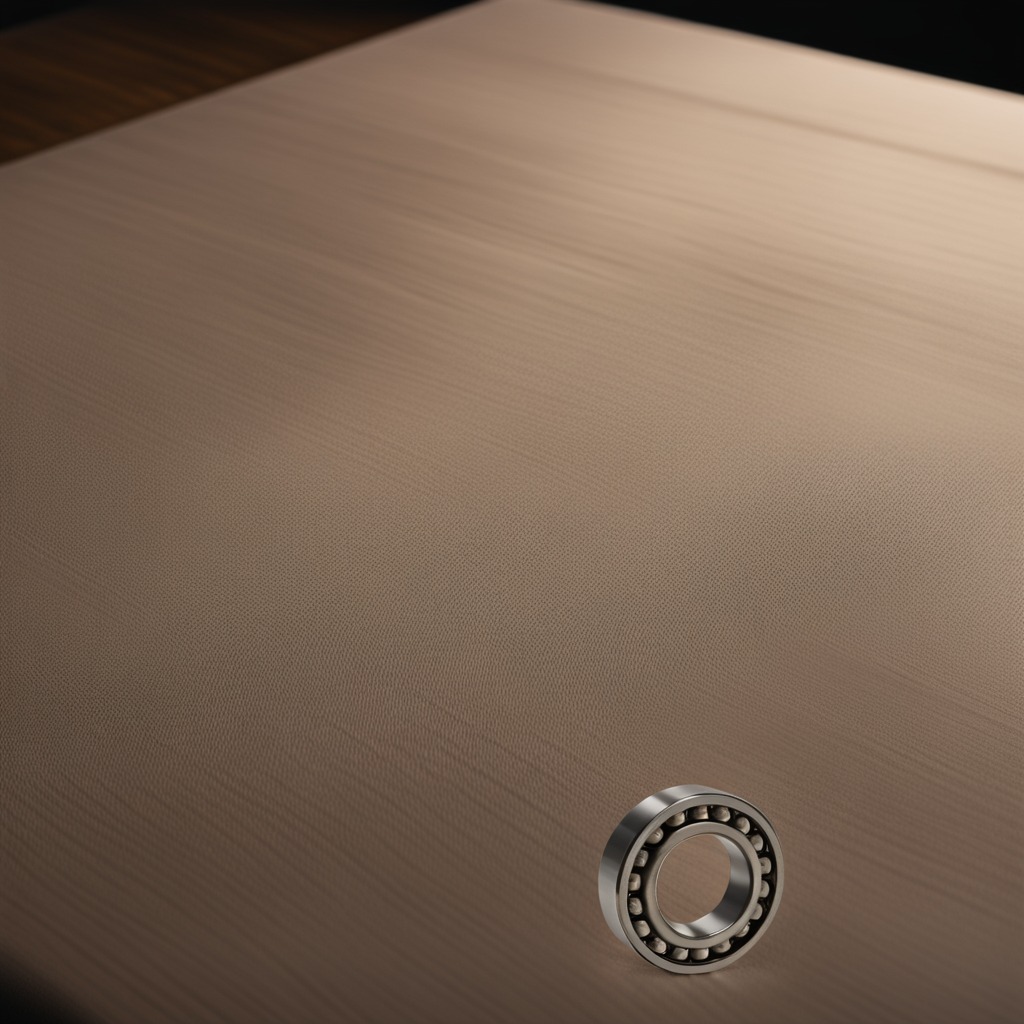
A metal ball bearing lying on the wooden table inside a workshop at night